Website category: sports
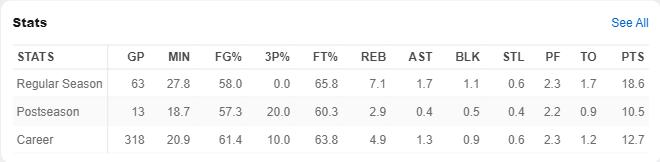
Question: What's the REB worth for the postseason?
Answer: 2.9

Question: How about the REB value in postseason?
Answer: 2.9

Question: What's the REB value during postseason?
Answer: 2.9

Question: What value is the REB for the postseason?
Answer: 2.9

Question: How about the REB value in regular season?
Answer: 7.1

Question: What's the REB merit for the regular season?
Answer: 7.1

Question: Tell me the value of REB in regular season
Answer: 7.1

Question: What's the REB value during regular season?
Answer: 7.1

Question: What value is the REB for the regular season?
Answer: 7.1

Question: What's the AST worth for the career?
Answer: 1.3

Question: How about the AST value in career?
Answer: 1.3

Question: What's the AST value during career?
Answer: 1.3

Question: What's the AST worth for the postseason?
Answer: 0.4

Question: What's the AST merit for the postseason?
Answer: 0.4

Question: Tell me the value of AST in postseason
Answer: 0.4

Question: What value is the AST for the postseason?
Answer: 0.4

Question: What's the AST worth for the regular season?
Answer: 1.7

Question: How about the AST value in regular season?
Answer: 1.7

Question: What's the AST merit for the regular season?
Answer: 1.7

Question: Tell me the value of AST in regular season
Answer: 1.7

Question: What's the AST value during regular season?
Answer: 1.7

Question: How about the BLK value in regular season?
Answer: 1.1

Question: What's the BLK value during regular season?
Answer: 1.1

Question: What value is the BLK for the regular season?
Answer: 1.1

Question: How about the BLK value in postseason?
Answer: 0.5

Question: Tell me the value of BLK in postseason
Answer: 0.5

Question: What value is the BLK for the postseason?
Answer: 0.5

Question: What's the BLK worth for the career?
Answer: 0.9

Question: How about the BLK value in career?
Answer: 0.9

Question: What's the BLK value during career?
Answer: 0.9

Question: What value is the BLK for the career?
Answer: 0.9

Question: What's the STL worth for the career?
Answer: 0.6

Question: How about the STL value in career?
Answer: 0.6

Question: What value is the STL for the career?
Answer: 0.6

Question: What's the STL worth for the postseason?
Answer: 0.4

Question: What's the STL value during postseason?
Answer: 0.4

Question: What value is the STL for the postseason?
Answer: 0.4

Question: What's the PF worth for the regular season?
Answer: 2.3

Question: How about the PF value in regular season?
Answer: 2.3

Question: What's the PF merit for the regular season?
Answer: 2.3

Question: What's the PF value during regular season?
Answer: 2.3

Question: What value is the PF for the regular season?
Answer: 2.3

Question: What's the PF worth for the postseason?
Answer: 2.2

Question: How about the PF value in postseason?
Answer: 2.2

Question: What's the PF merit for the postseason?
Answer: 2.2

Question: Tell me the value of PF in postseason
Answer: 2.2

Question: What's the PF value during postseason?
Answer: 2.2

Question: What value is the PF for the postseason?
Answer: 2.2

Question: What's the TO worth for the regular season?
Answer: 1.7

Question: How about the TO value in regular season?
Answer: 1.7

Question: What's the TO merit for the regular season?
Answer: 1.7

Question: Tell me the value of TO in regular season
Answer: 1.7

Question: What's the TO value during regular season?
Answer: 1.7

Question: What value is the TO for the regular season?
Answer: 1.7

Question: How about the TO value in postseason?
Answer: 0.9

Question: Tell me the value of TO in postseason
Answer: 0.9

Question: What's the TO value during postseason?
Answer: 0.9

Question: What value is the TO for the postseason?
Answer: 0.9

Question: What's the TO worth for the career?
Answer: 1.2

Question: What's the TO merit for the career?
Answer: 1.2

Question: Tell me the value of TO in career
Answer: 1.2

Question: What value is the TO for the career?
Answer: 1.2

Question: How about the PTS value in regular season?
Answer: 18.6

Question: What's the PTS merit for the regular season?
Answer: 18.6